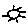
Label: sun